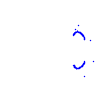
Particle: proton